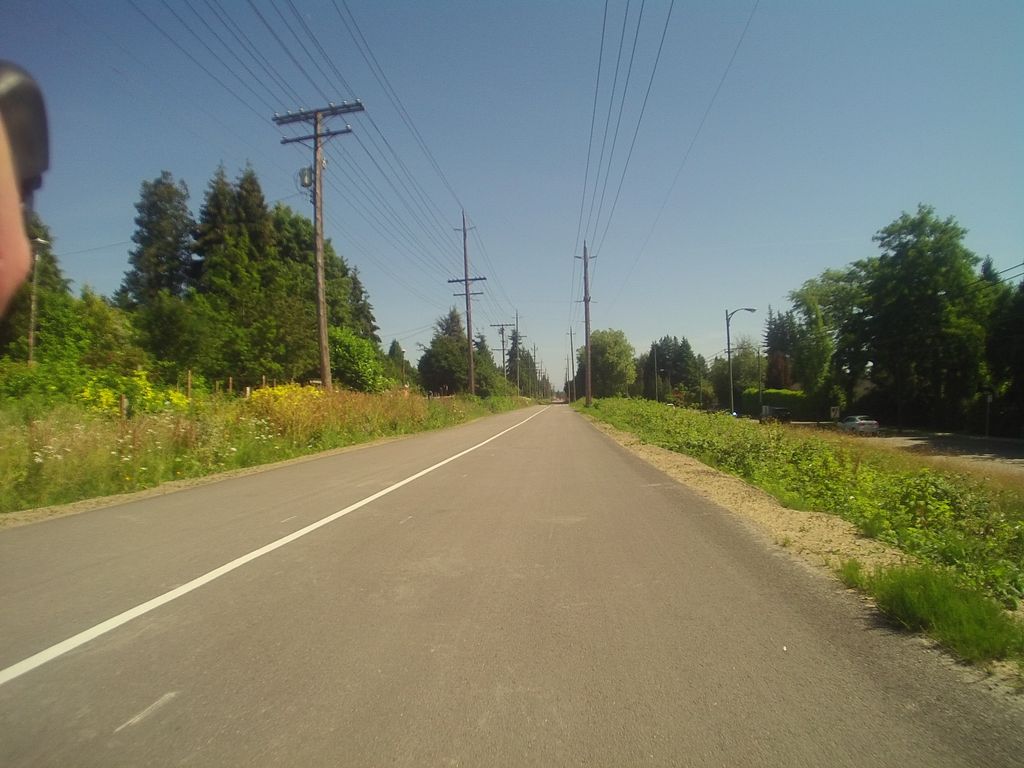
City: vancouver